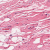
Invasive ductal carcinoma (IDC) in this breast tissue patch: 0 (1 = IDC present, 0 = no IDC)